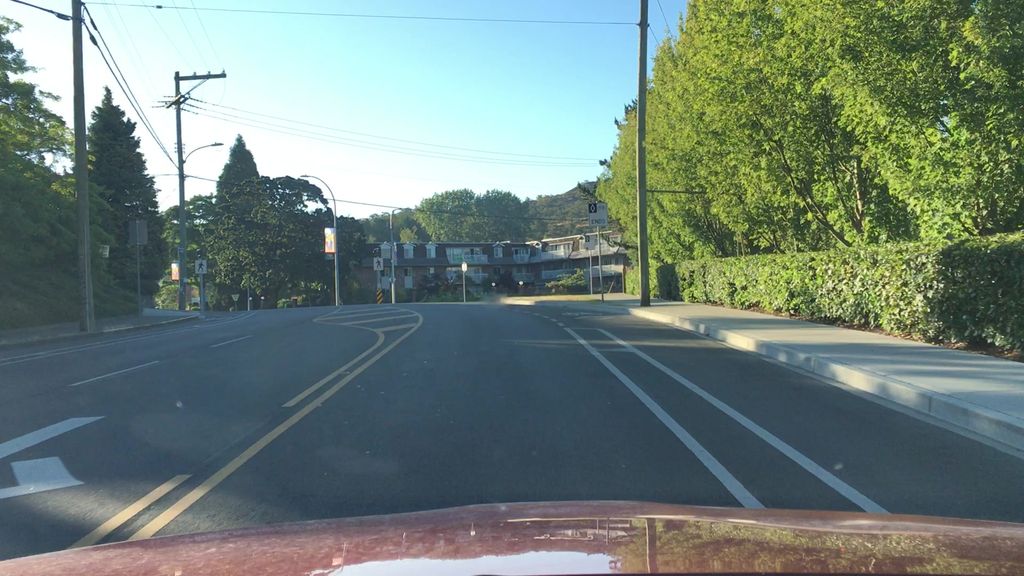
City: victoria